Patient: sex F, age 43
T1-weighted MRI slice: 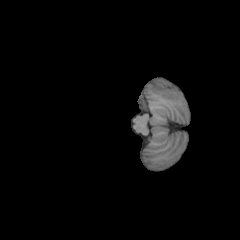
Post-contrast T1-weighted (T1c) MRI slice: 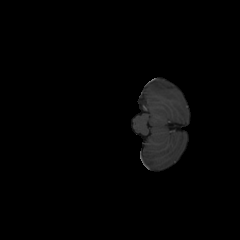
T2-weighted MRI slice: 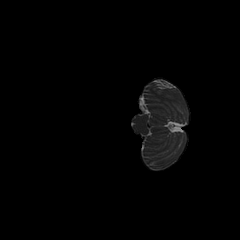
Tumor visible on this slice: no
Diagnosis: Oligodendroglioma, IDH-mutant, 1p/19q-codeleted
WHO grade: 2